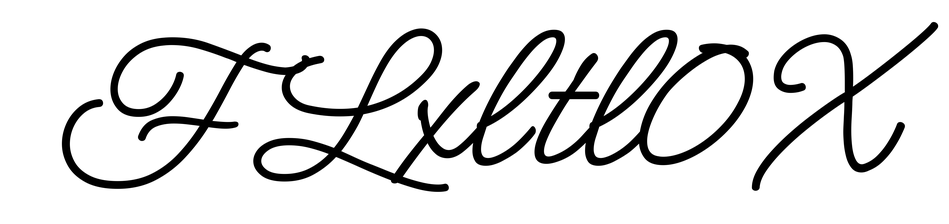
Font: MeowScript-Regular